Question: What is the value of this measurement?
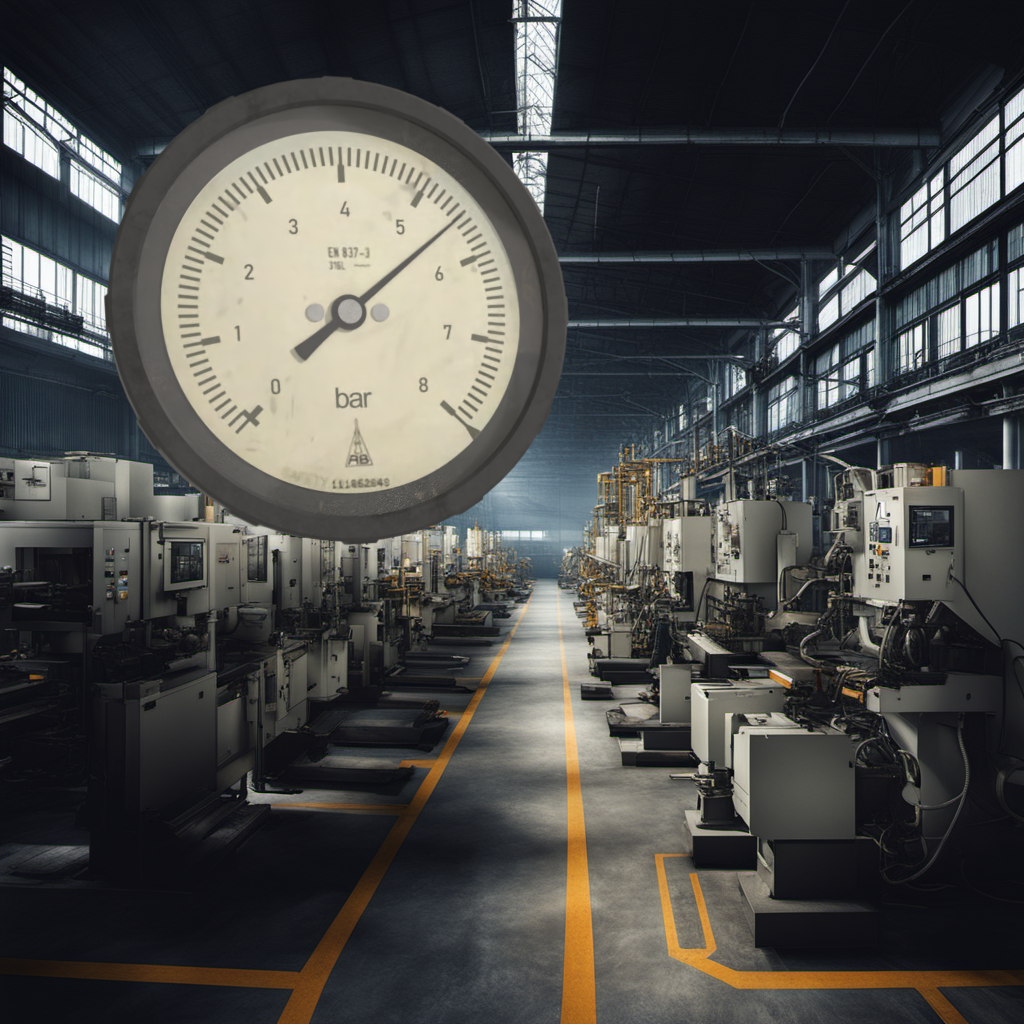
Answer: The result is 5.51
Question: What is the value range of this measurement?
Answer: The range is from 0 to 8
Question: What is the minimum and maximum reading range of the measurement in the image?
Answer: The minimum value is 0 and the maximum value is 8